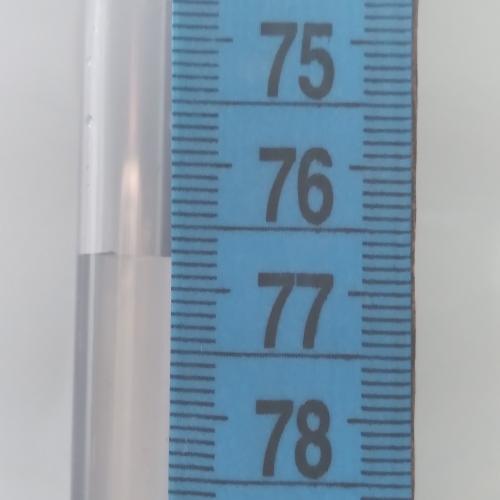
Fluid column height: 76.8 cm